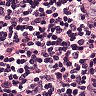
Metastatic tissue present: no